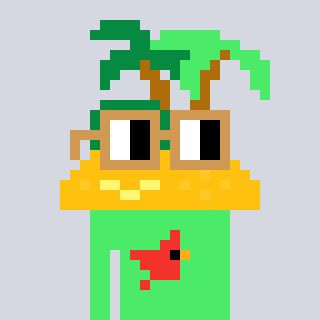
a pixel art character with square brown glasses, a island-shaped head and a teal-colored body on a cool background